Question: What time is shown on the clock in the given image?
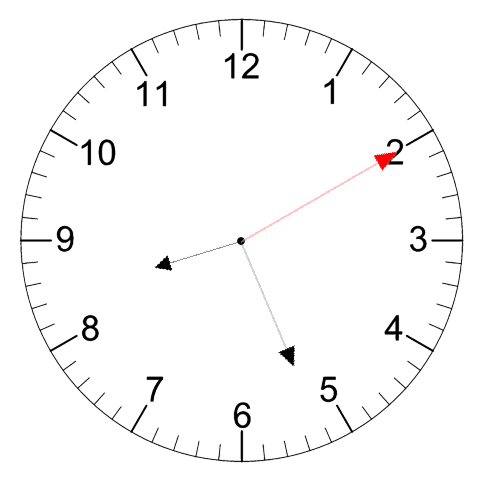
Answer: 08:26:10